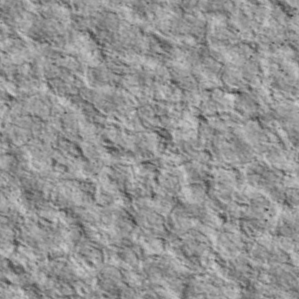
Label: non_frost